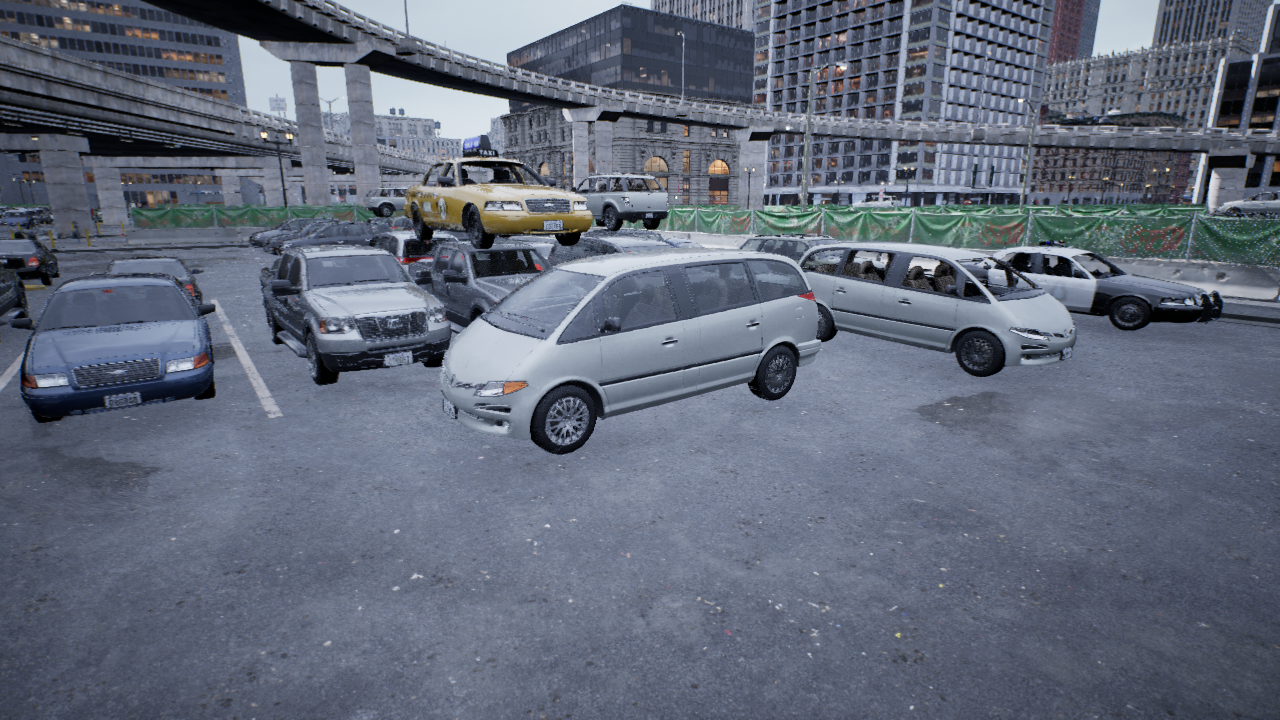
Venue: arterial
Lighting: overcast
Vehicle rig: minivan